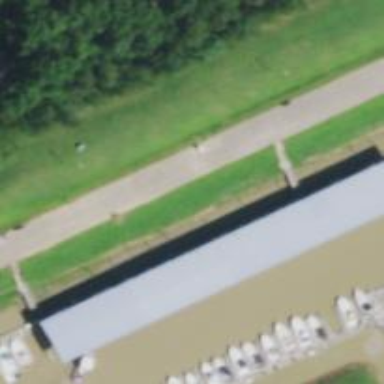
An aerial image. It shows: Boathouse.